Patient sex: M
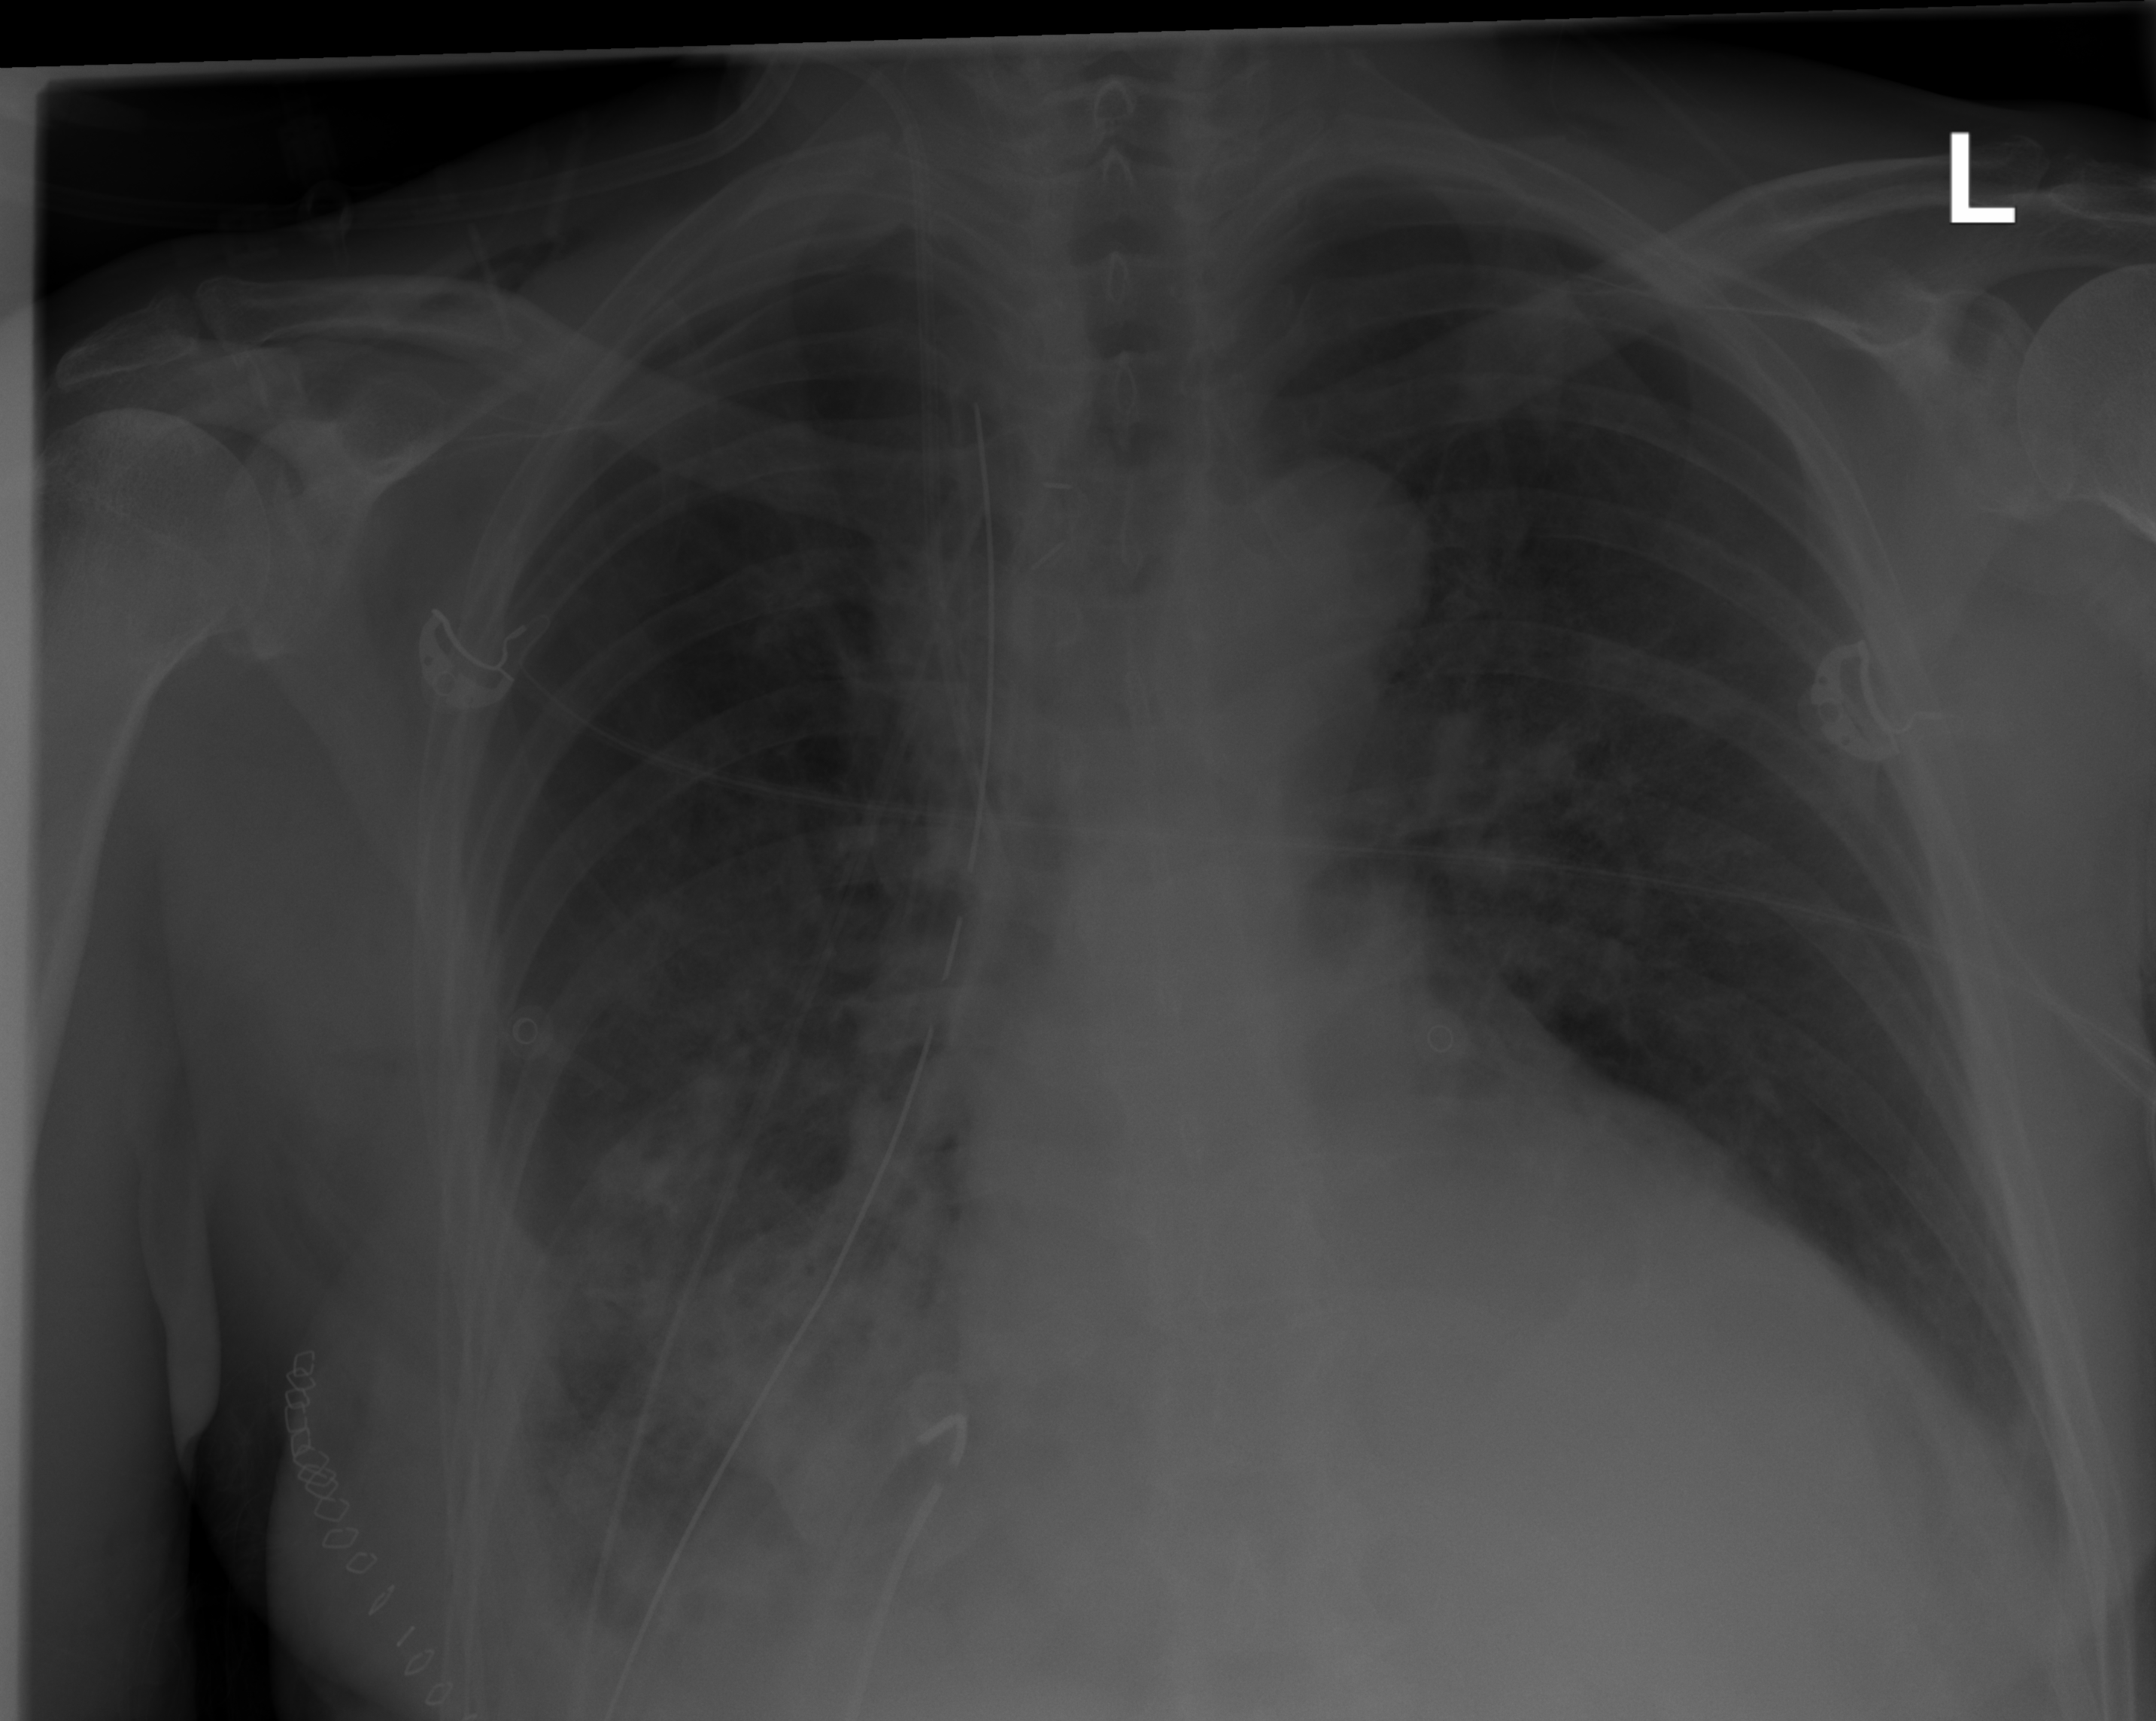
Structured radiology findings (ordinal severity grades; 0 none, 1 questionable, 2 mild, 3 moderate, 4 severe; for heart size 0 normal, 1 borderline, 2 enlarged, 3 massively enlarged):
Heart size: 2
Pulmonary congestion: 2
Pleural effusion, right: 2
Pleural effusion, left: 2
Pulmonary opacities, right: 3
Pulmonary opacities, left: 0
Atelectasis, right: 3
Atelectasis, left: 0